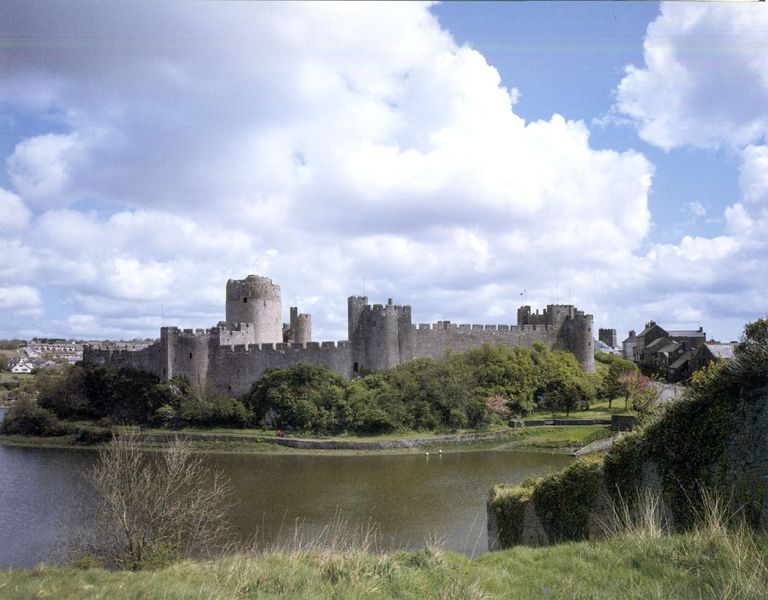
Titel: Pembroke Castle (Castell Penfro), Pembroke/Wales
Standort: Pembroke (EU - GB - Wales)
Schlagwörter: baum, blau, himmel, meer, wasser, wolken, bäume, fluss, grün, landschaft, see, stadt, ufer, frankreich, gras, haus, rasen, wiese, wolke, stein, häuser, büsche, england, turm, bewölkt, landschft, farbig, mauer, hecke, böschung, zinnen, foto, fotografie, ruine, burg, festung, photo, mittelalter, graben, balu, fotographie, burggraben, verfallen, brg, 21.